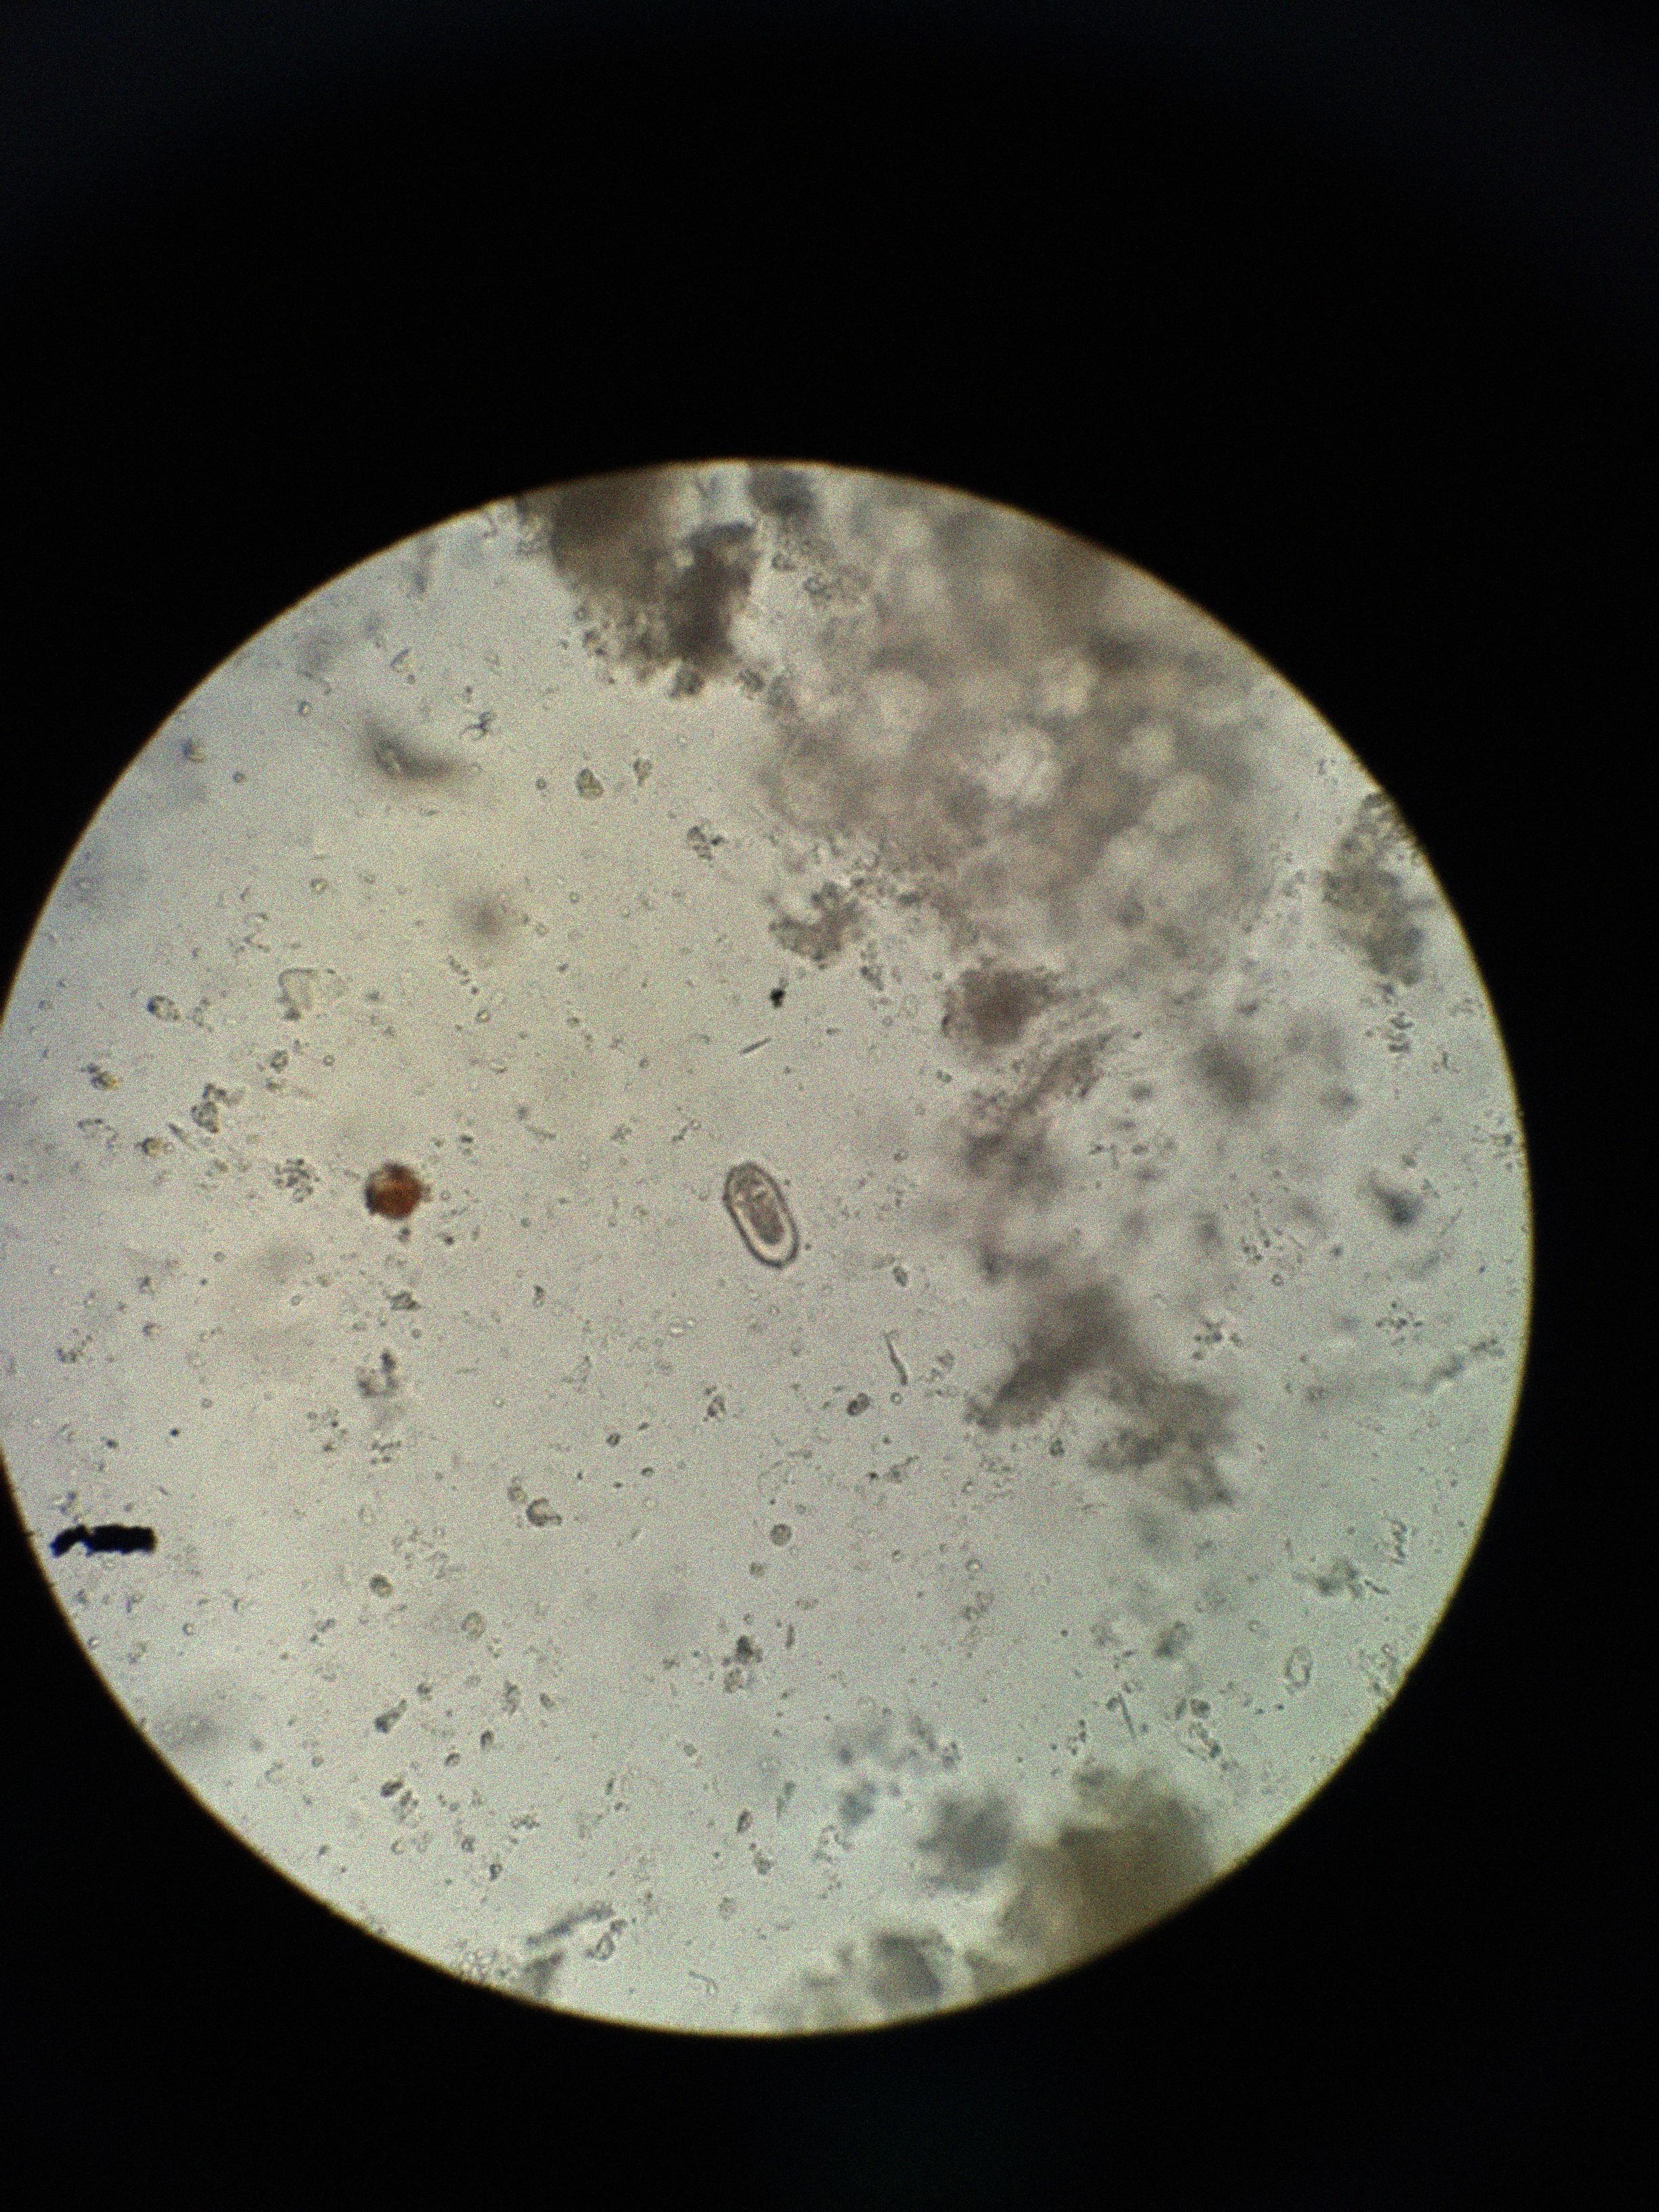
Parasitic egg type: Capillaria philippinensis